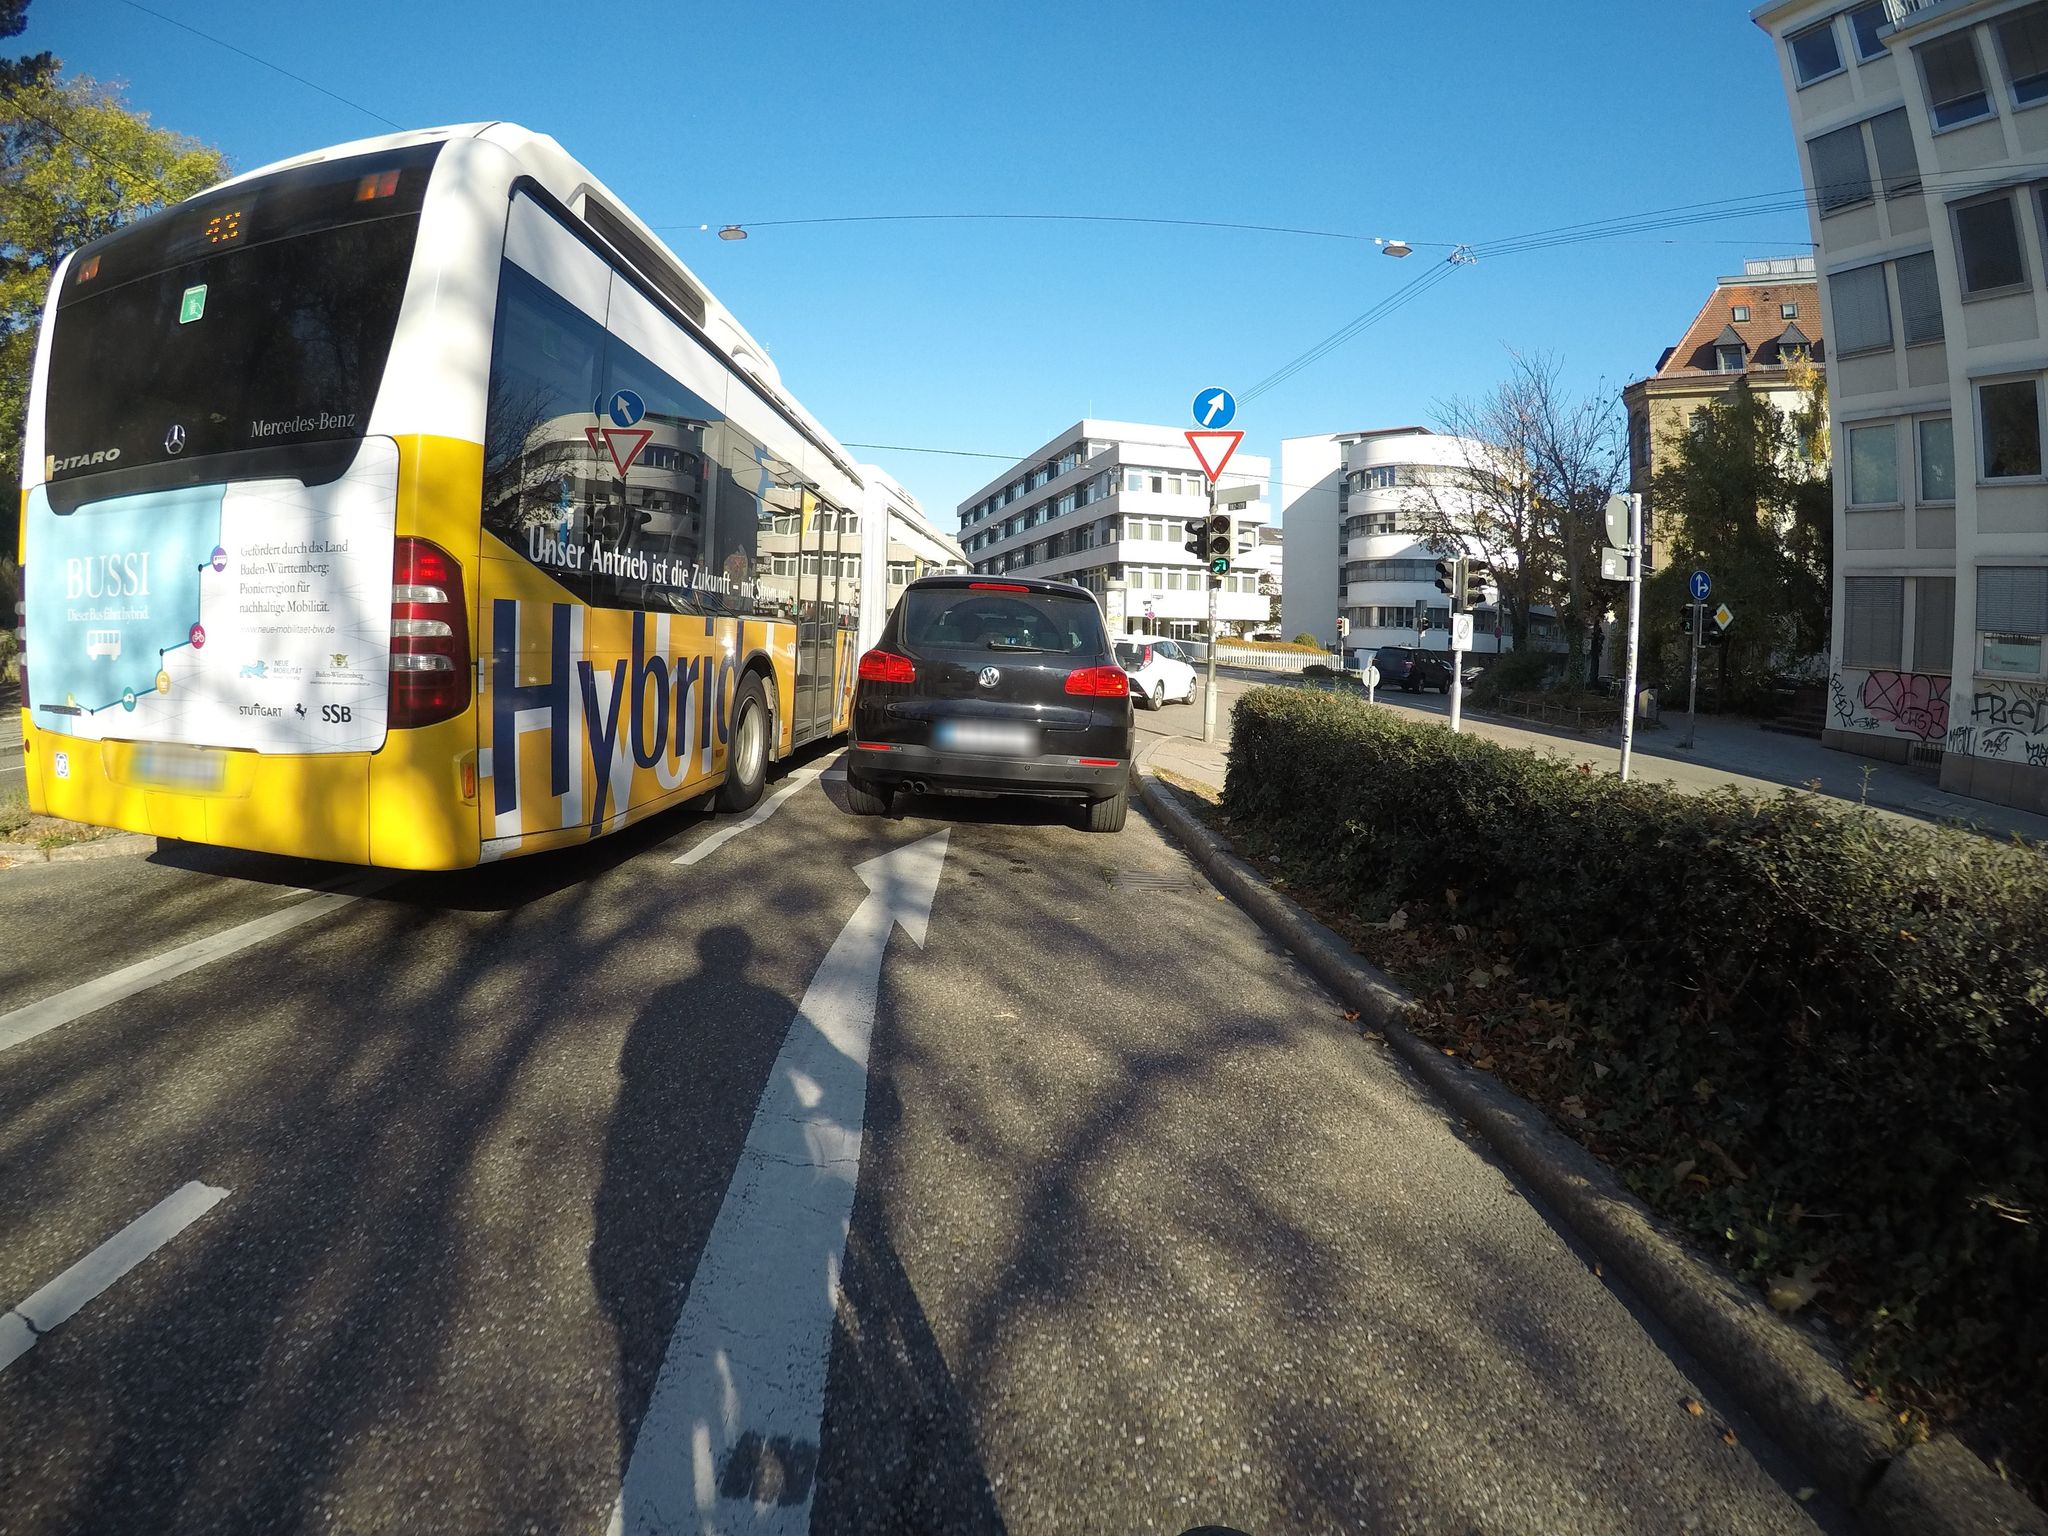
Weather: clear
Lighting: day
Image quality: good
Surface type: walking surface
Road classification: footway
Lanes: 3, 2
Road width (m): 1.5
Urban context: urban centre
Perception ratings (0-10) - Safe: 2.51, Lively: 6.35, Beautiful: 4.41, Boring: 4.58, Depressing: 7.5, Wealthy: 6.61